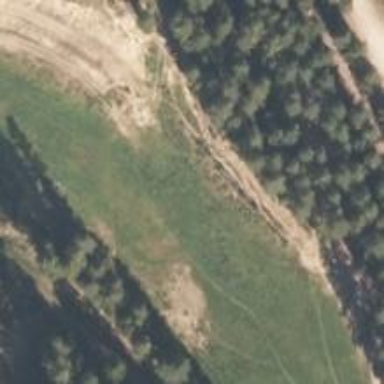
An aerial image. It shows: Path with embankment.